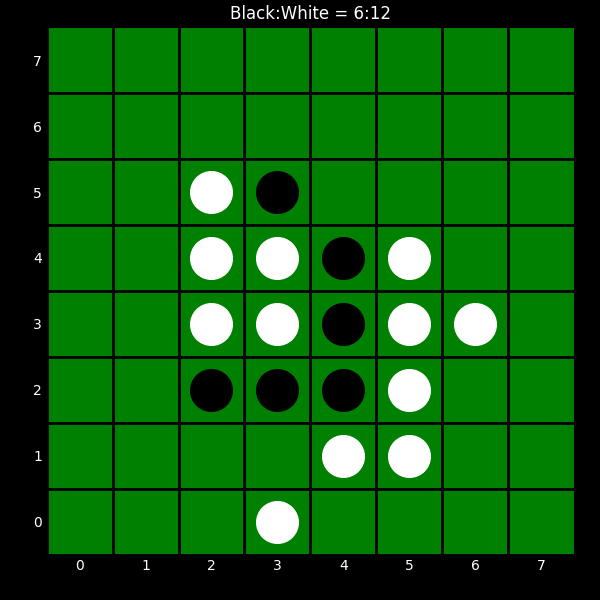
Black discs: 6
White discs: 12